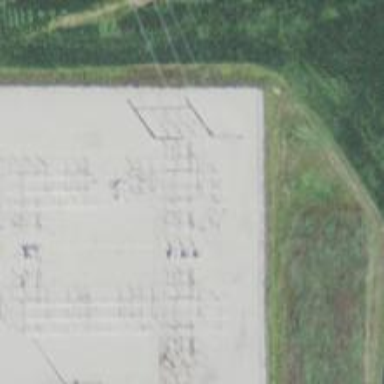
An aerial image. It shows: Switch used for power control.